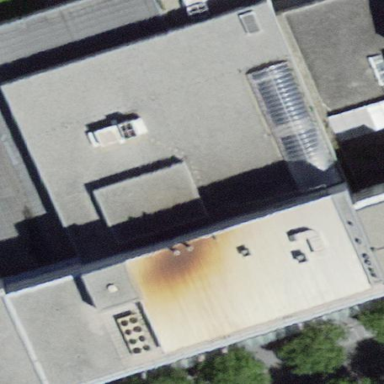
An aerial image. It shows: Supermarket located in building.